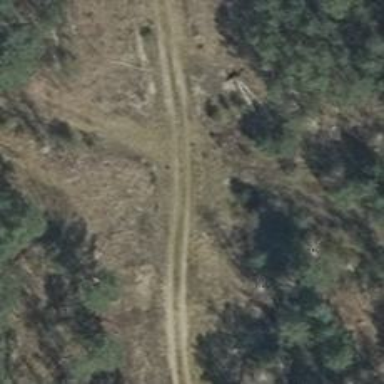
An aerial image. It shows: Dirt track road with grade 4 track type.